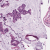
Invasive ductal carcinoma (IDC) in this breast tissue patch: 1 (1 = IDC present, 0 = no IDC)